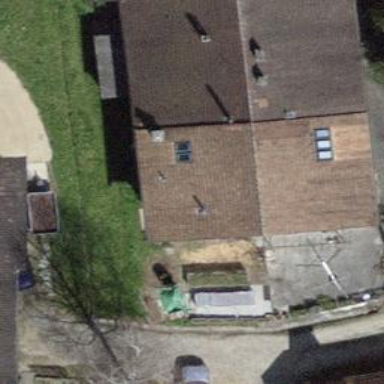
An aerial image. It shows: Building with tile roof.